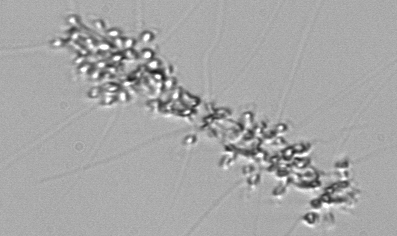
Label: Chaetoceros_didymus_TAG_external_flagellate